Interaction volume radius: 5 \u00c5
Interaction volume height: 10 \u00c5
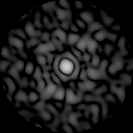
Disorder parameter: 0.8801